Platform: macOS
Application: Chrome
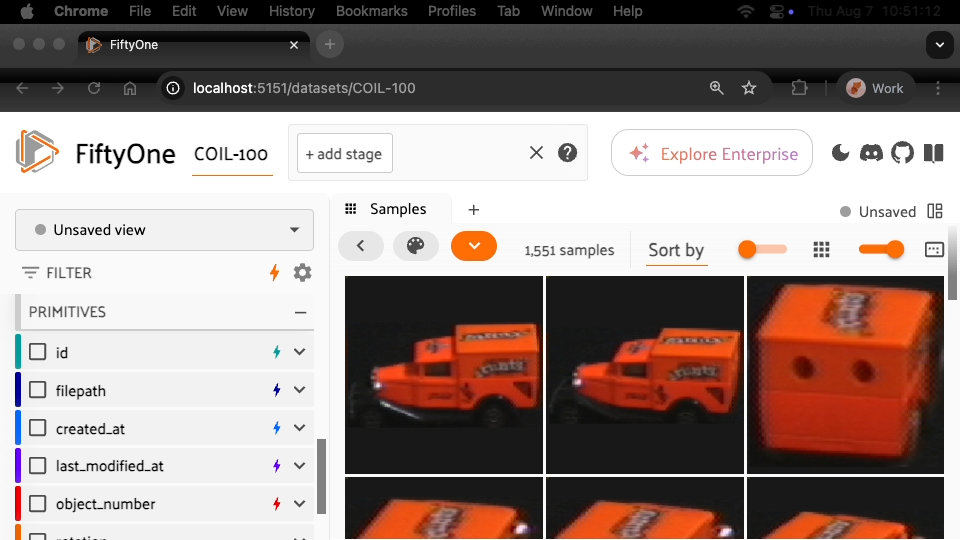
task_description: Locate the sidebar
action_type: hover
element_info: Menu Item
steps_since_start: 1